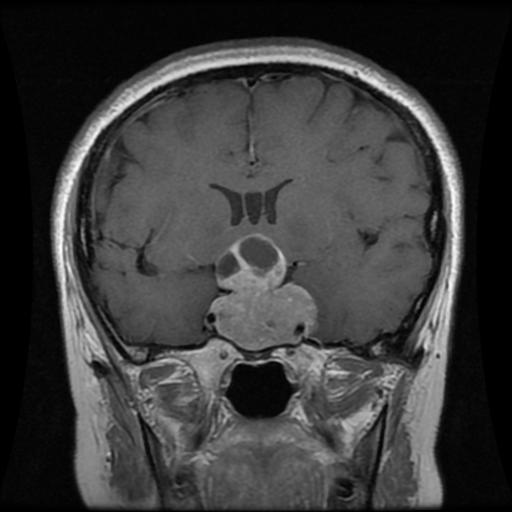
Label: pituitary